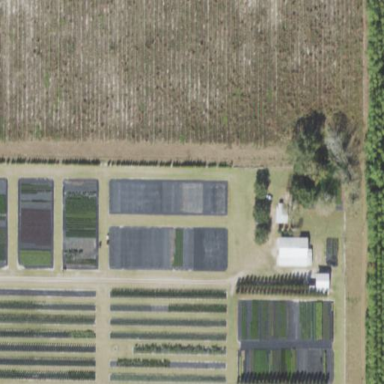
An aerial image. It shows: Plant nursery with trees.